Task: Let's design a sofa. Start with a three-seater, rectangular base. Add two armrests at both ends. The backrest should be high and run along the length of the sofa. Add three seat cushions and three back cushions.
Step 522:
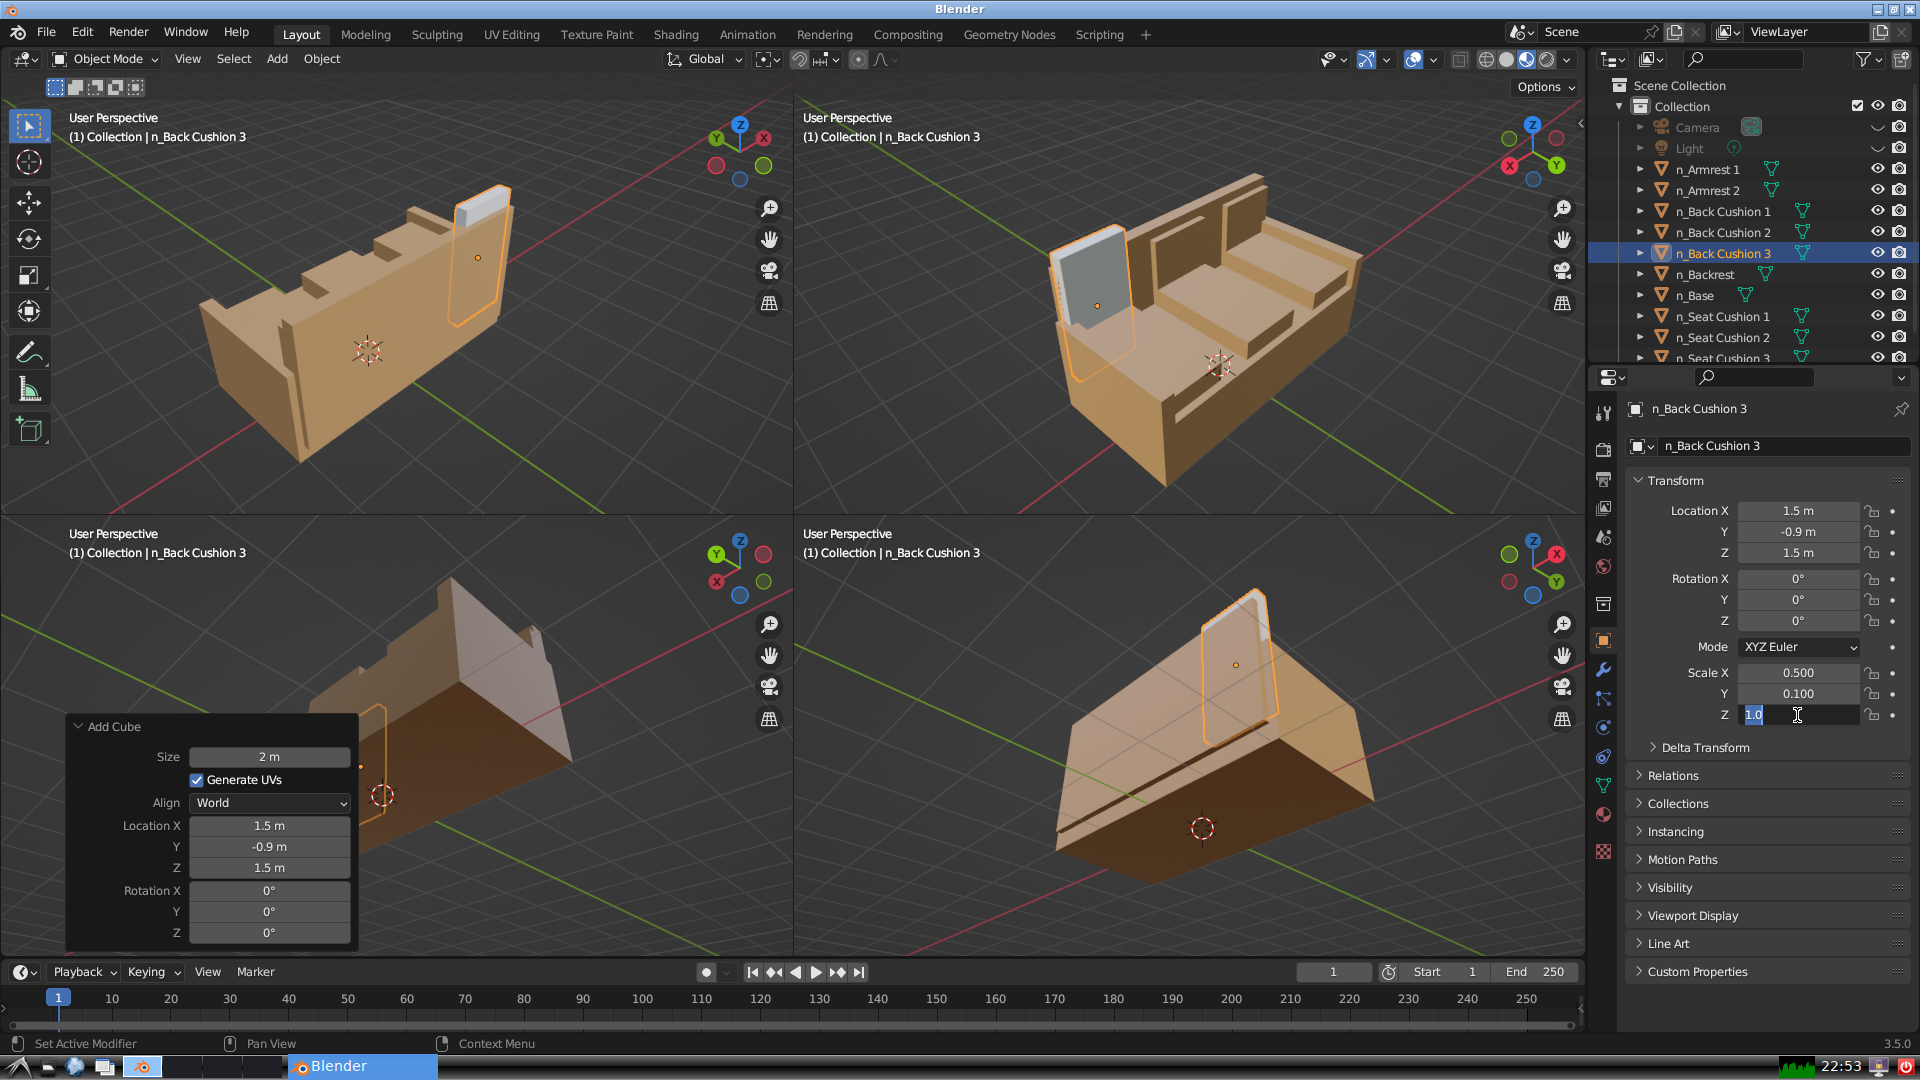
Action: input_text: 0.6